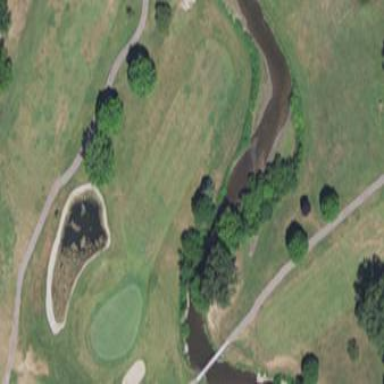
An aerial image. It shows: Grassy area designated as golf fairway.